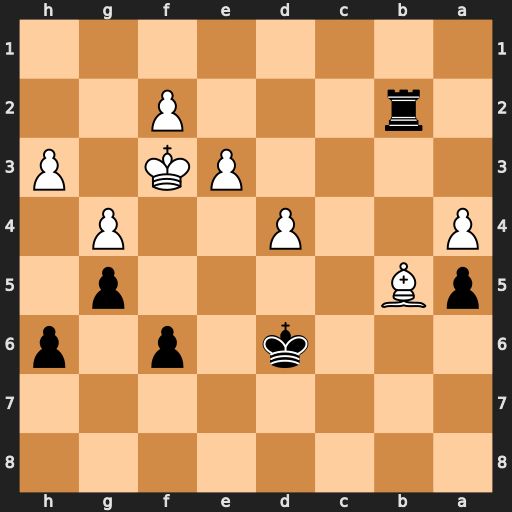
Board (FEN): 8/8/3k1p1p/pB4p1/P2P2P1/4PK1P/1r3P2/8
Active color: b
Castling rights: -
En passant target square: -
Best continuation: Rxb5 axb5 a4